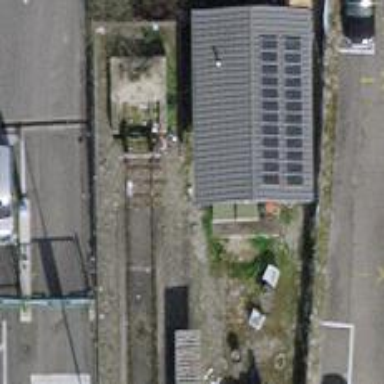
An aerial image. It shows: Railway buffer stop.